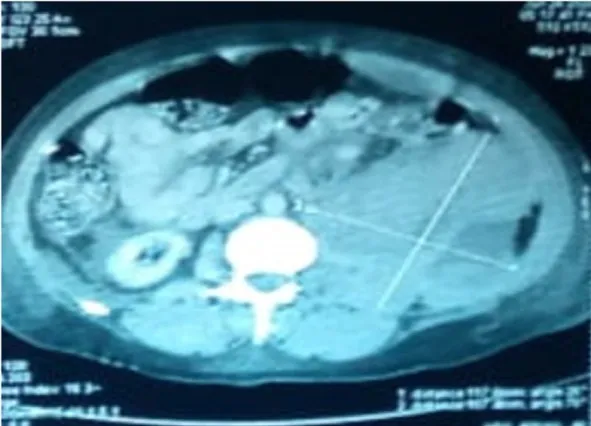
Abdominal-pelvic CT scan shows a large hematoma of the right psoas muscle.
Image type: radiology (ct)